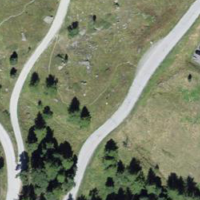
EUNIS habitat code: 26
Species observed at this site:
Saxifraga bryoides
Lysandra coridon
Campanula barbata
Parnassia palustris
Emberiza cia
Pyrrhocorax graculus
Erebia alberganus
Bistorta vivipara
Cupido minimus
Aglais urticae
Periparus ater